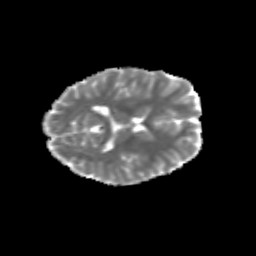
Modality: MD
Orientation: axial
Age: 20
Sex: female
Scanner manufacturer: siemens
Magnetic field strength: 3 T
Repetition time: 3.5 s
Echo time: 0.125 s